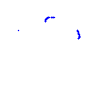
Particle: proton